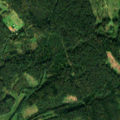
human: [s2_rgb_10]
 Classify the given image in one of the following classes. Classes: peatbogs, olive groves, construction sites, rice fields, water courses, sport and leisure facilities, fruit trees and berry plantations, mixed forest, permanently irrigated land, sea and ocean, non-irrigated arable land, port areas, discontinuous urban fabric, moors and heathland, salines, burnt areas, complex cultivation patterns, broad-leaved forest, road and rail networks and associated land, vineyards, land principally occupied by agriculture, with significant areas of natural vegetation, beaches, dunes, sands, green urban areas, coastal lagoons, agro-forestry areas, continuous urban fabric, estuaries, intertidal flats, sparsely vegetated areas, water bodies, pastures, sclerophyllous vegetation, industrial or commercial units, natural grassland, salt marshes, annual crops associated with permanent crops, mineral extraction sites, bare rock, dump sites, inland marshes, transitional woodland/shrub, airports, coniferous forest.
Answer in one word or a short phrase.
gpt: pastures, coniferous forest, mixed forest, transitional woodland/shrub